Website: crate-barrel
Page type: payment
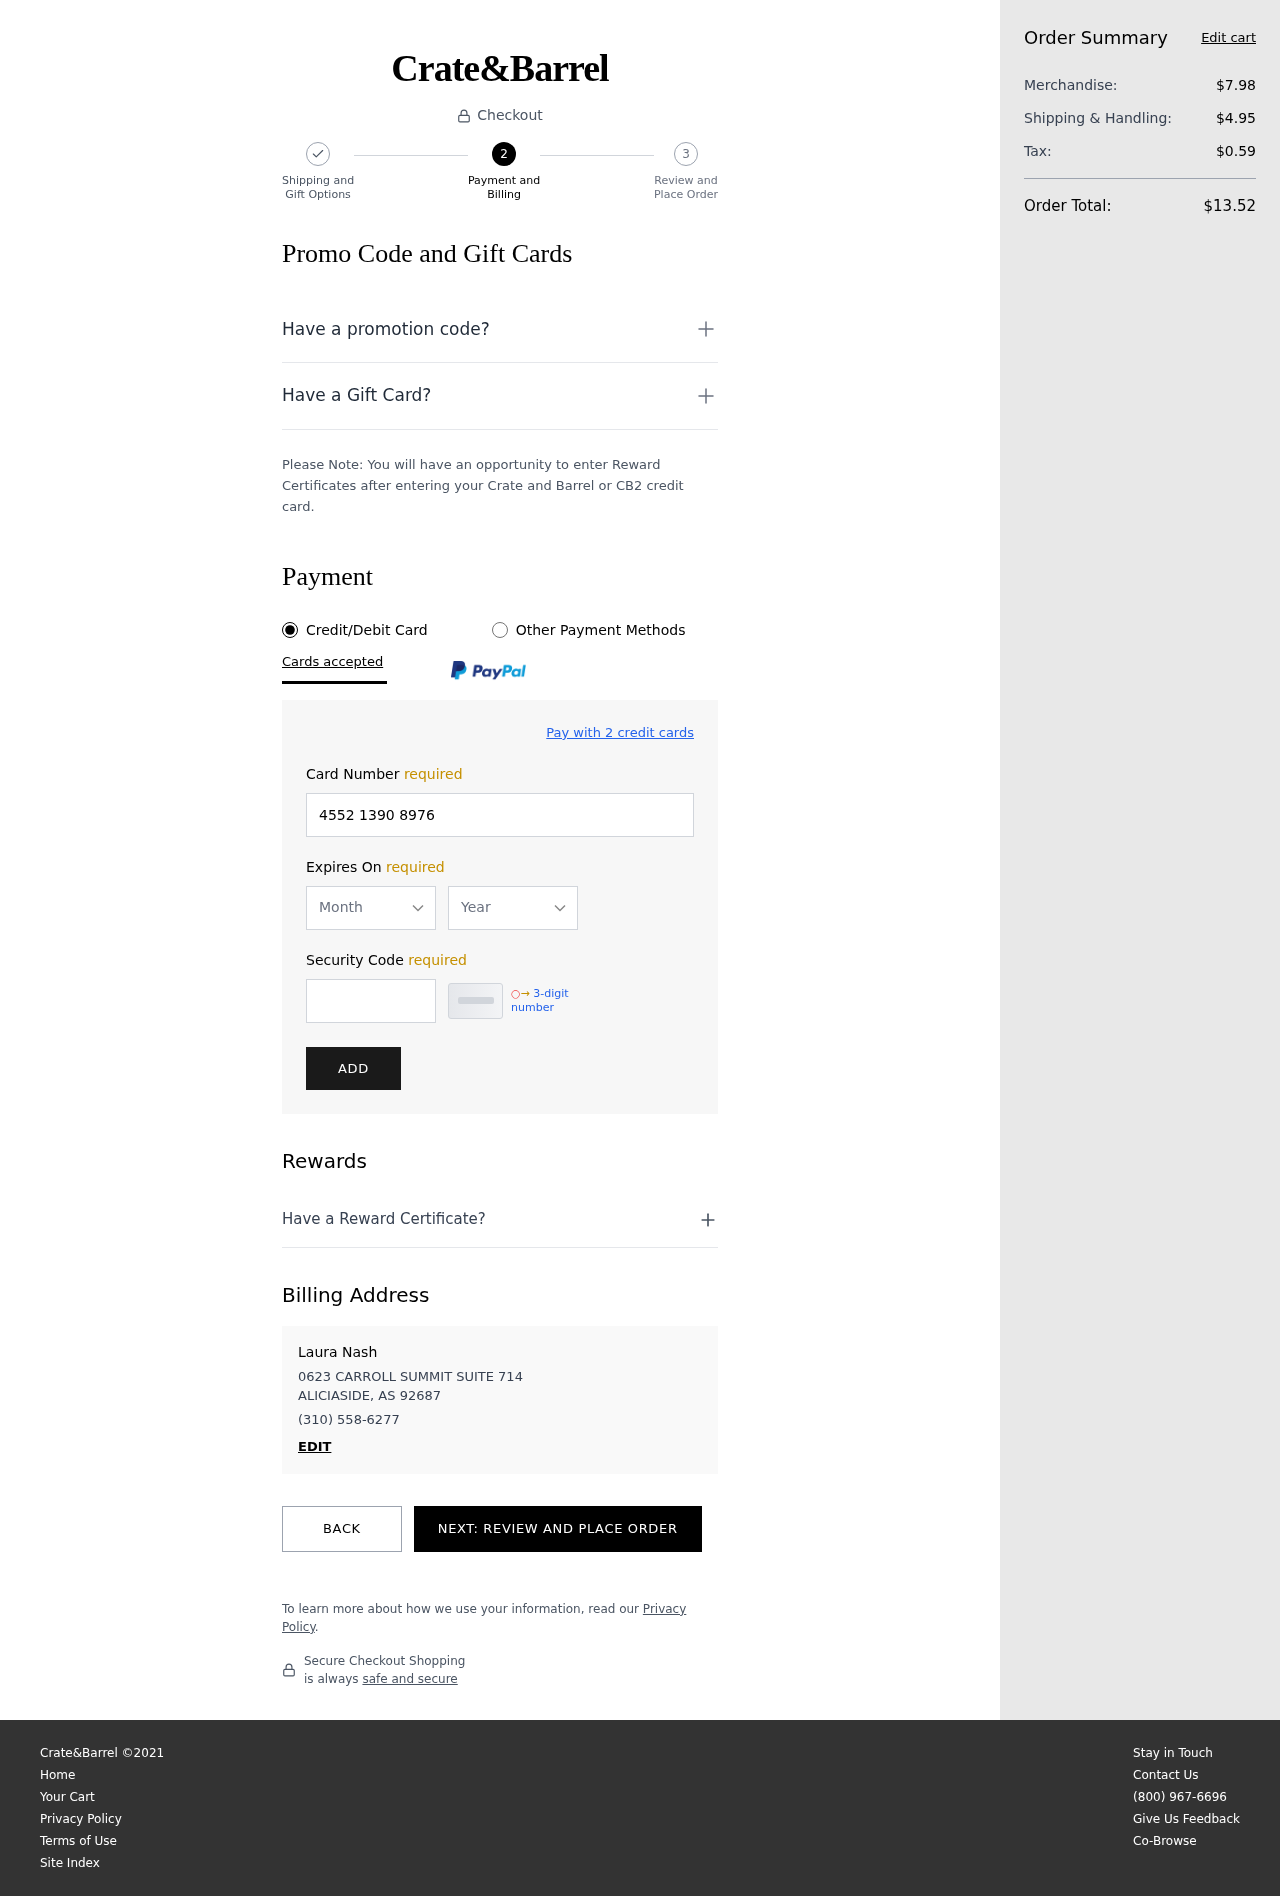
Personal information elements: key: PII_CARD_EXPIRY_MONTH
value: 08
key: PII_CARD_EXPIRY_YEAR
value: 26
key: PII_CITY_STATE_ZIP
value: ALICIASIDE, AS 92687
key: PII_FULLNAME
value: Laura Nash
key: PII_PHONE
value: (310) 558-6277
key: PII_STREET
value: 0623 CARROLL SUMMIT SUITE 714
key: PII_CARD_NUMBER
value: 4552 1390 8976 9772
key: PII_CARD_CVV
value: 852
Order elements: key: ORDER_SUBTOTAL
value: $7.98
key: ORDER_SHIPPING_COST
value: $4.95
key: ORDER_TAX
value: $0.59
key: ORDER_TOTAL
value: $13.52